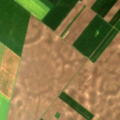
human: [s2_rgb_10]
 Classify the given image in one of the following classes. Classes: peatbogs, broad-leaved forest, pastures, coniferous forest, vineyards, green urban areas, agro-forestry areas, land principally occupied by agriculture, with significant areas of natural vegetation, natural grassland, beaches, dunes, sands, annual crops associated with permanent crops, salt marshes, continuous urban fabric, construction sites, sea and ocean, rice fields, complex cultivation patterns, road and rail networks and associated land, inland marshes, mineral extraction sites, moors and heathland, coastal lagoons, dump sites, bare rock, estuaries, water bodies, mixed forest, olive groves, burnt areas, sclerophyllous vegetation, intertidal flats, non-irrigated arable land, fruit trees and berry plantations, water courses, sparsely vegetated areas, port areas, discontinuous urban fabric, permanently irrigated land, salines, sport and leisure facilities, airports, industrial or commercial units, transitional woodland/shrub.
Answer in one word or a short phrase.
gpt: non-irrigated arable land